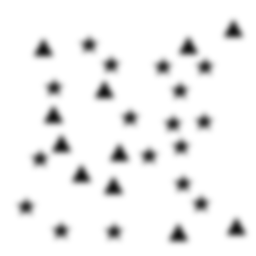
Squares: 0
Triangles: 11
Stars: 17
Total shapes: 28